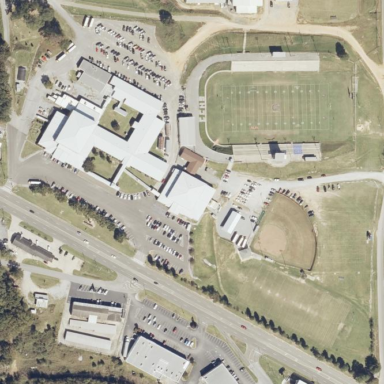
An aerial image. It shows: School.